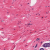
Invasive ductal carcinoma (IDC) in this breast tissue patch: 0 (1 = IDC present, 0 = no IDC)